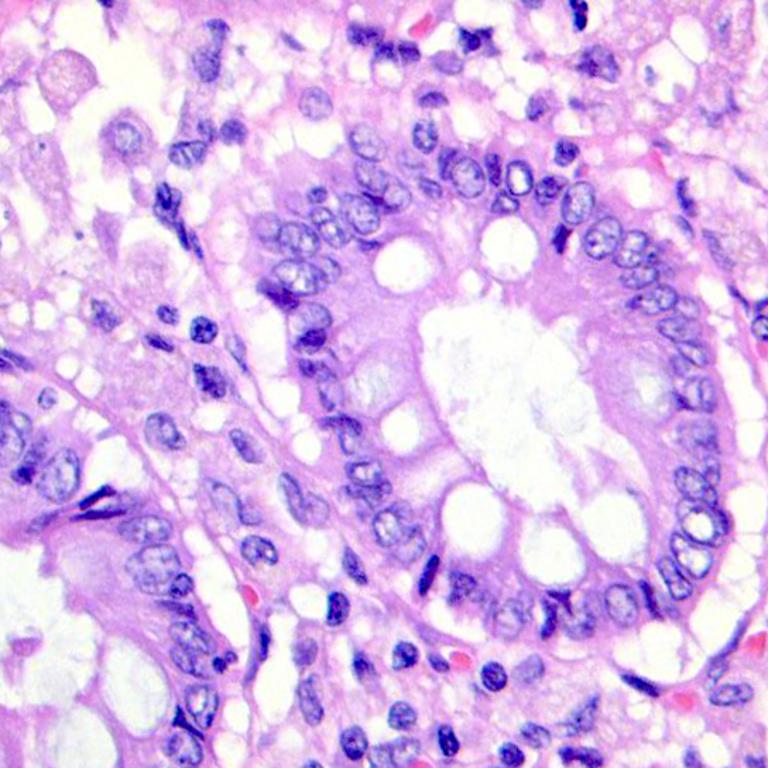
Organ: colon
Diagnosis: benign